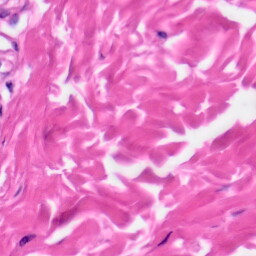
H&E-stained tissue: Skin